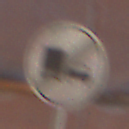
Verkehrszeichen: EndeUeberholverbotKraftfahrzeuge
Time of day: MorningAfternoon
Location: Outdoor (Nature)
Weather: Clear
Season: Summer
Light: Natural